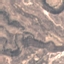
Label: HerbaceousVegetation